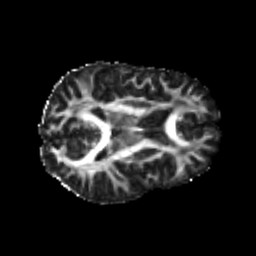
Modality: FA
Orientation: axial
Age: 22
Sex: male
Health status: healthy
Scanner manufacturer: philips
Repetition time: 7.386 s
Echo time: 0.08599 s